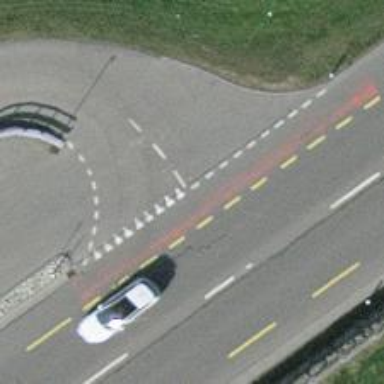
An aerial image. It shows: Road with "give way" sign.